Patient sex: F
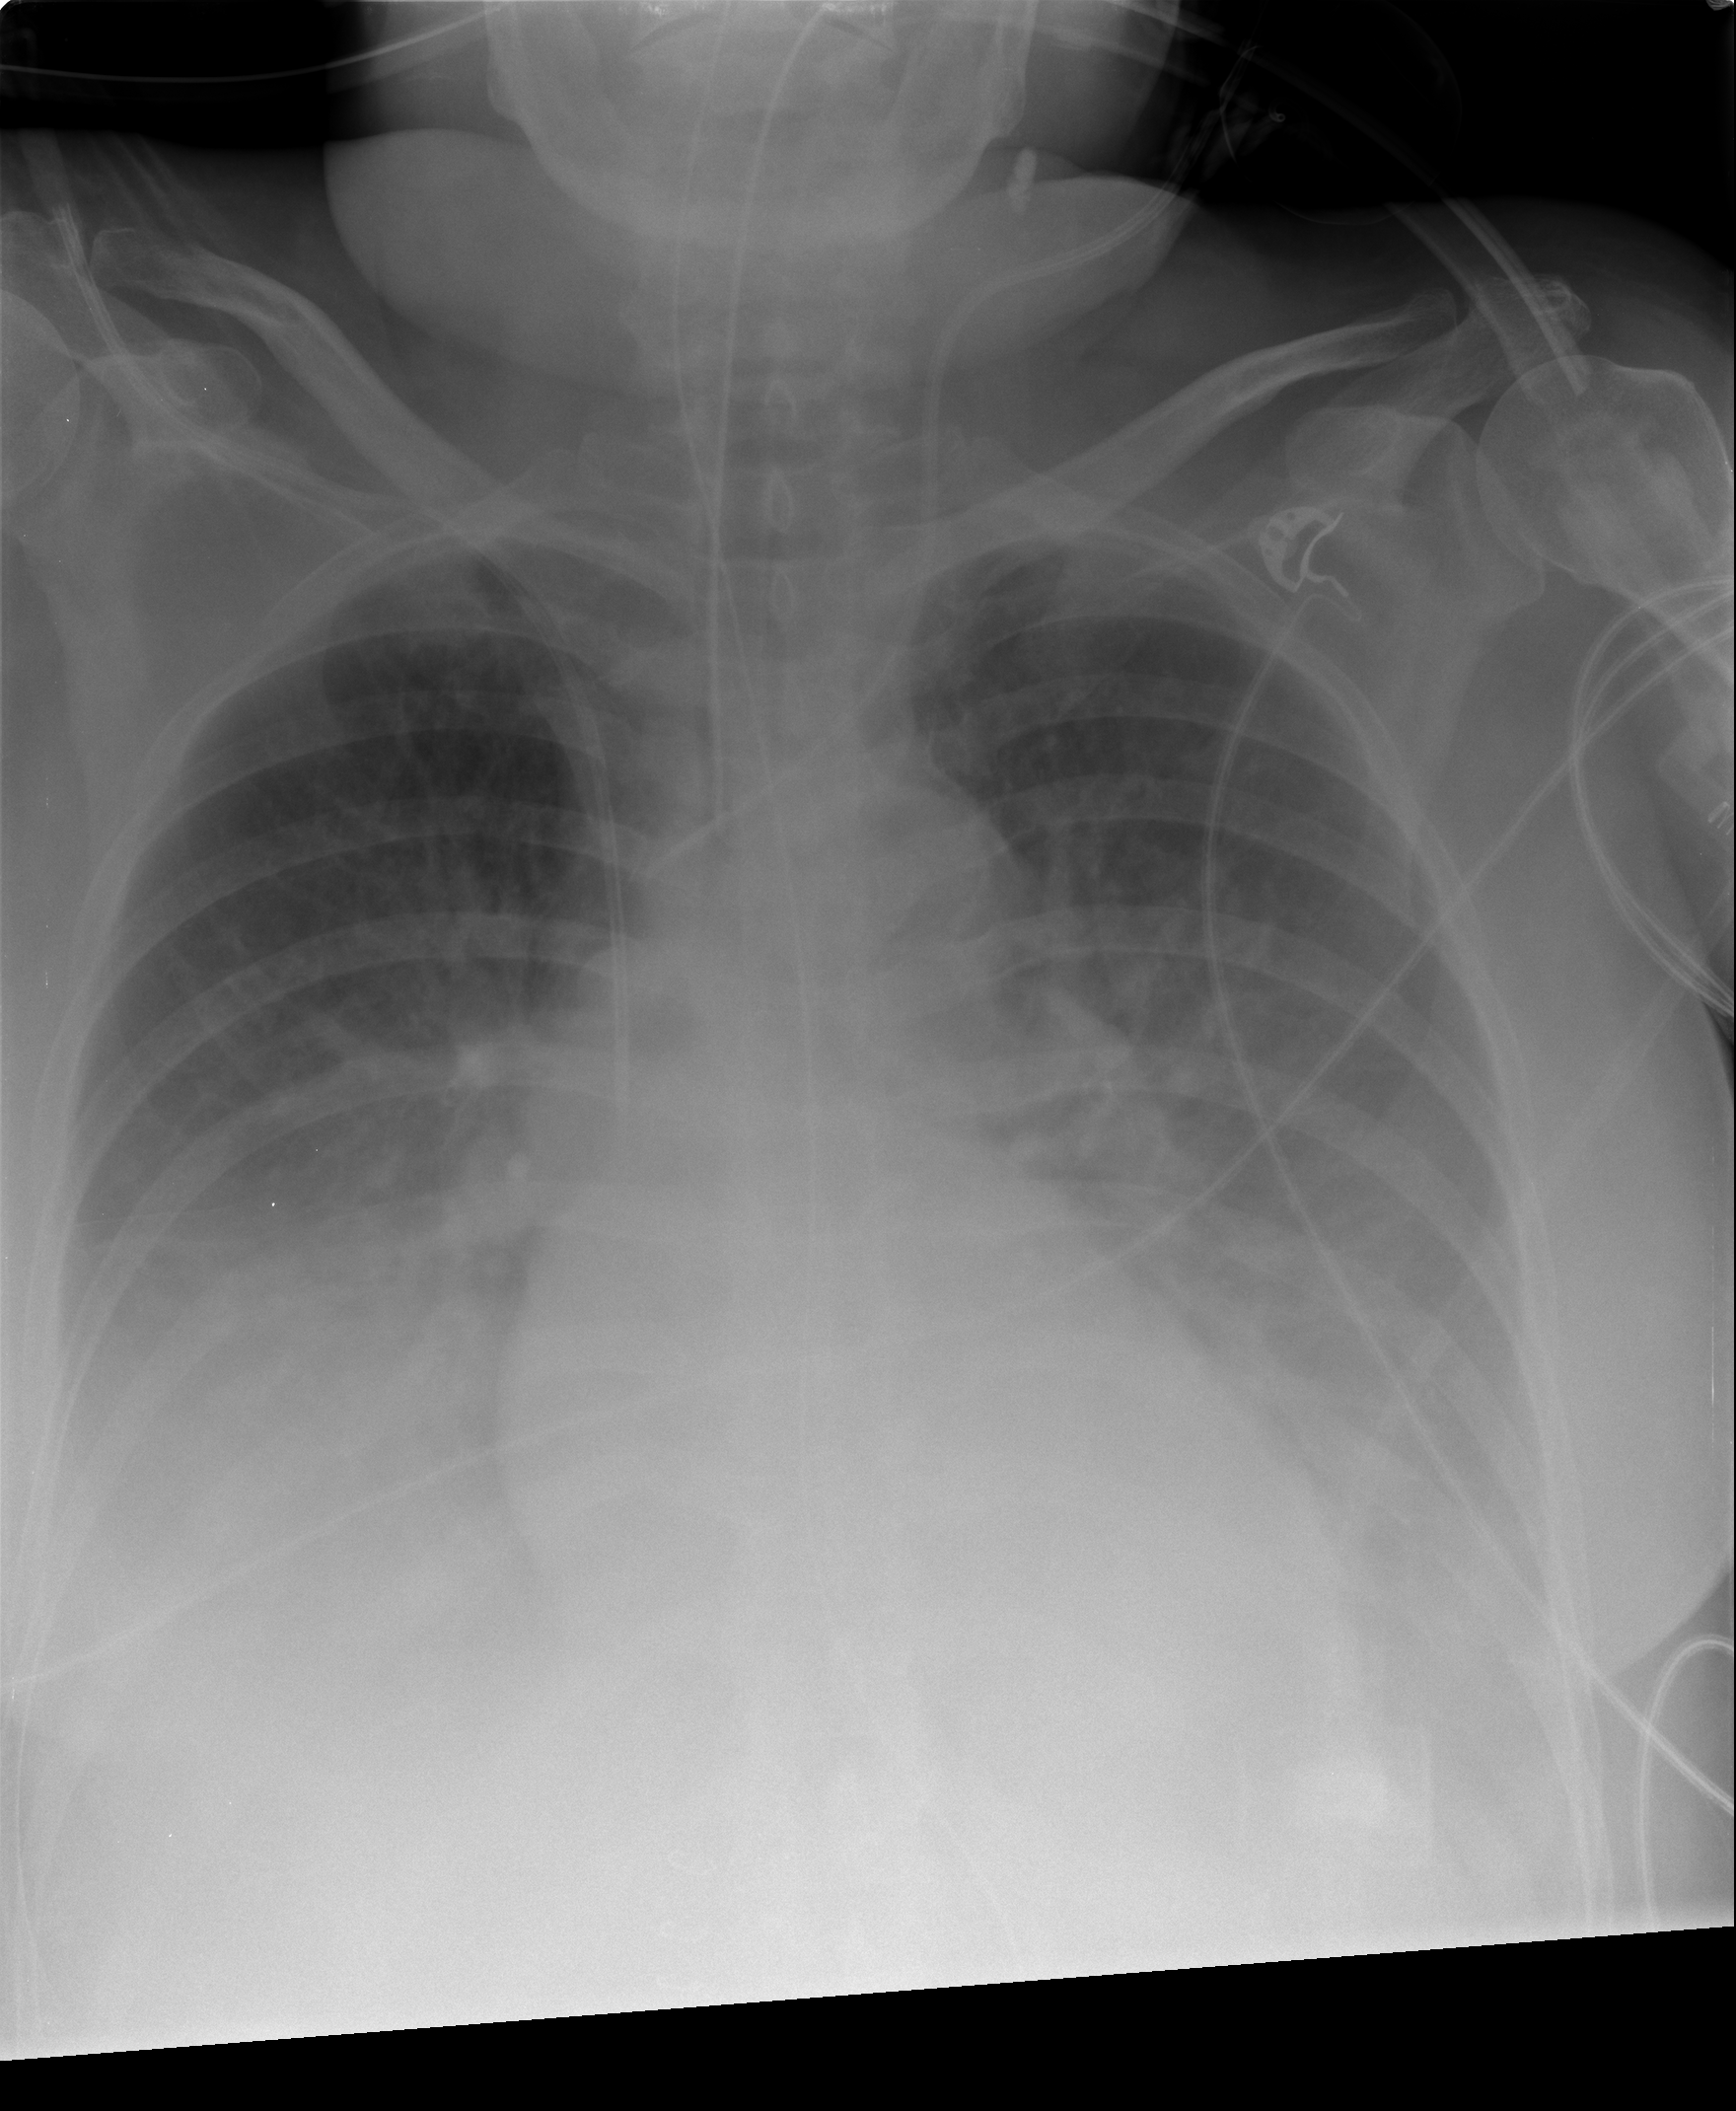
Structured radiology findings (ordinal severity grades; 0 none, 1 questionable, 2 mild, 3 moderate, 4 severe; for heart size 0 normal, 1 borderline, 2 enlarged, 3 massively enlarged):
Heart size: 1
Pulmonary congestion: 0
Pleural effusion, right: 3
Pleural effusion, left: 3
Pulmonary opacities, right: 0
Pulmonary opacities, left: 0
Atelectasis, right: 2
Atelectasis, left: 2